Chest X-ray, PA view. Patient: 42 years old, sex M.
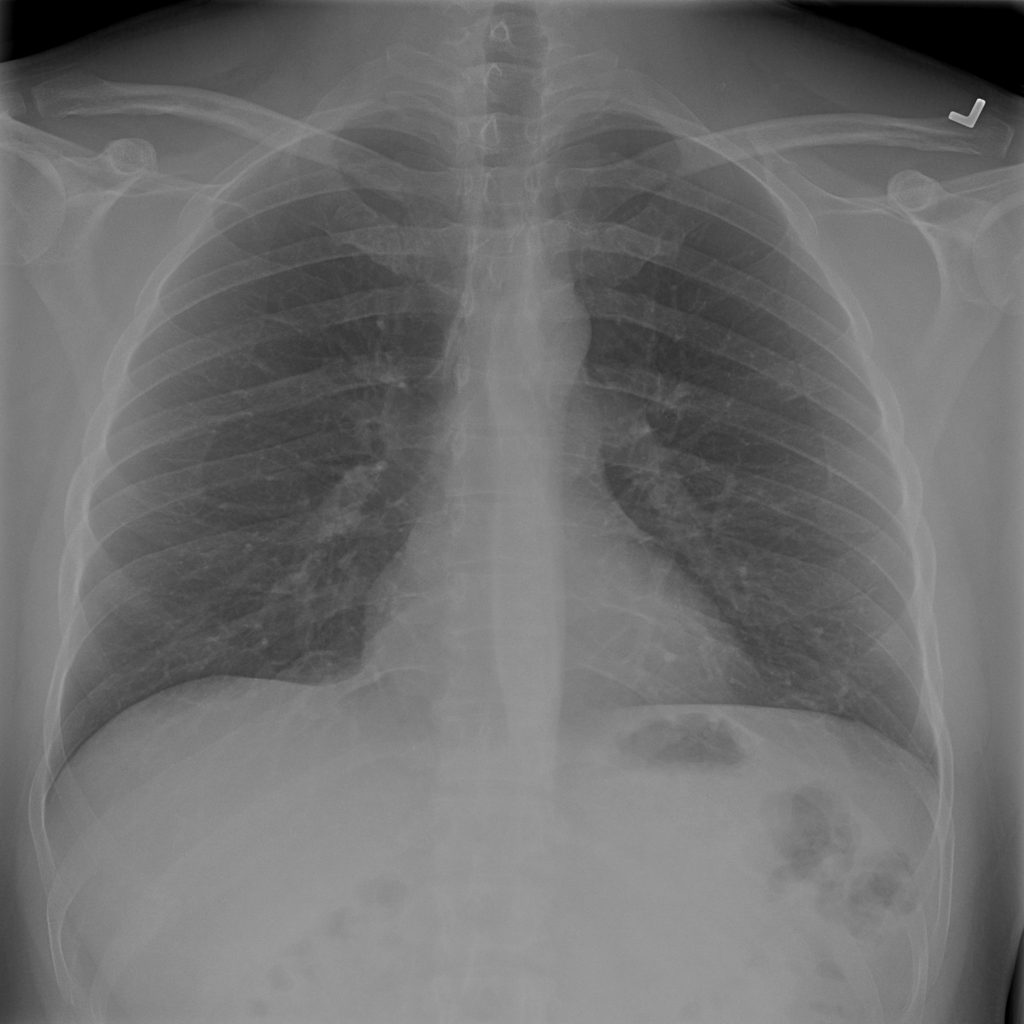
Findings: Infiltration